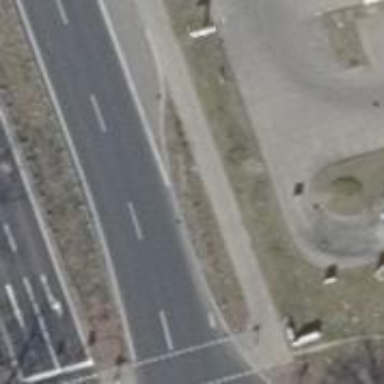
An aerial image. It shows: Asphalt road classified as primary highway.